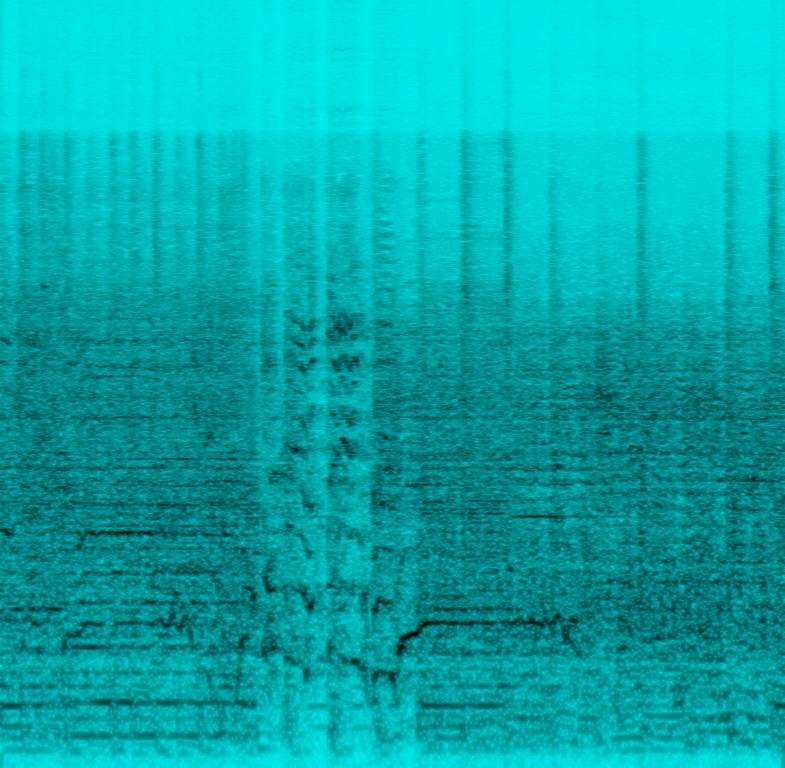
This is the electric guitar cover of a pop punk/pop rock music piece. There is an electric guitar playing a simple riff. In the backing track, a male vocalist is singing melodically at a high range.